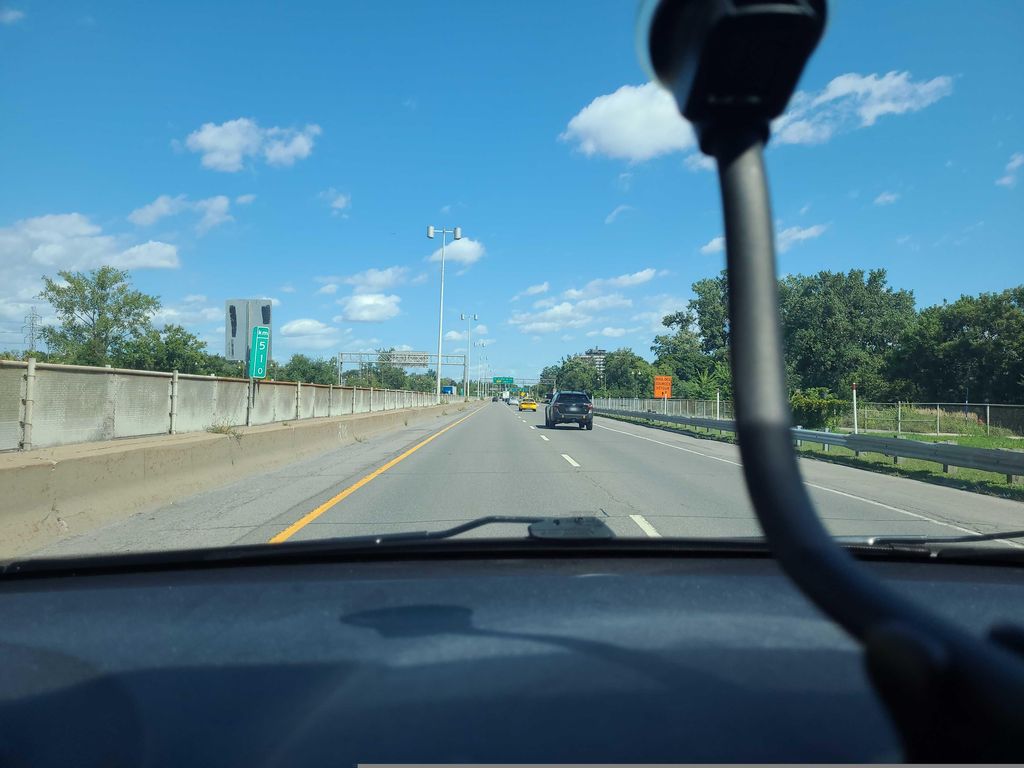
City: montreal